Interaction volume radius: 5 \u00c5
Interaction volume height: 20 \u00c5
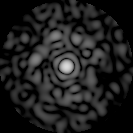
Disorder parameter: 0.8576